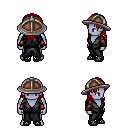
a pixel art fantasy rpg character, male body template, dark elf, purple skin, gray robe, magenta pants, red long hairstyle, chain helm, leather bracers, ghillies, four views (front, back, left, right), 2x2 character sprite sheet, small pixel art, hard edges, no anti-aliasing